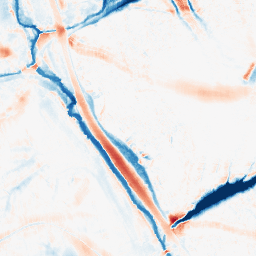
Category: morphological
Decomposition family: morphological_ellipse
Decomposition parameters: operation: average
width: 30
height: 30
Upsampling method: regularized
Upsampling parameters: scale: 4
lambda_reg: 0.01
Upsampling scale: 4